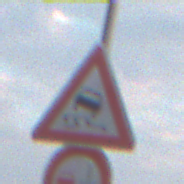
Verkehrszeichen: SchleuderOderRutschgefahr
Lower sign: VerbotUeberholenEinspurigeFahrzeuge
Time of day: SunriseSunset
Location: Outdoor (Nature)
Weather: PartlyCloudy
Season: NotSpecified
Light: Natural